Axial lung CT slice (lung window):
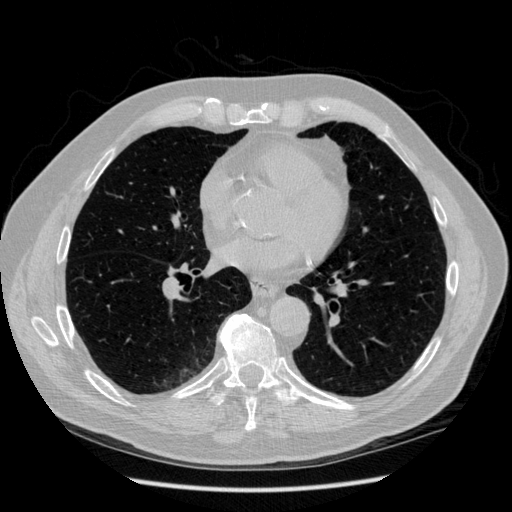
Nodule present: no